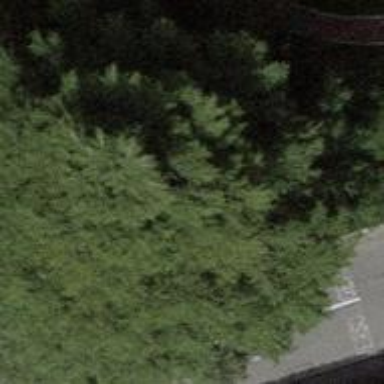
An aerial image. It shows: Evergreen tree with needle-leaved leaves.